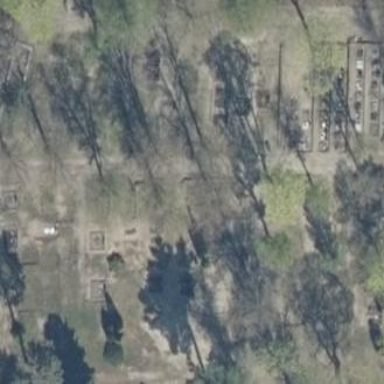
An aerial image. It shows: Cemetery.